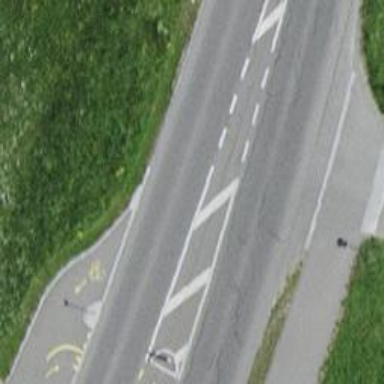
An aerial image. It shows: Primary highway with asphalt surface. It has sidewalks on both sides and separated cycle tracks on both sides.